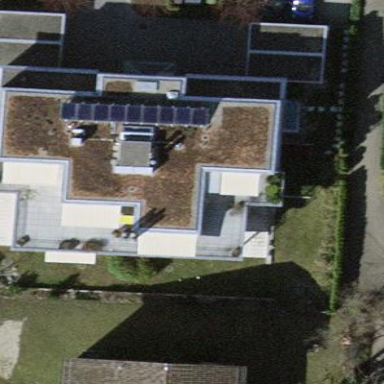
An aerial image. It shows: Building with flat roof.